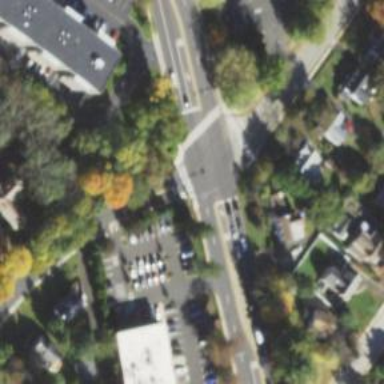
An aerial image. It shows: Marked road crossing.